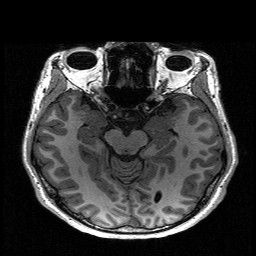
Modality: T1w
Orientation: coronal